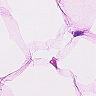
Metastatic tissue present: no